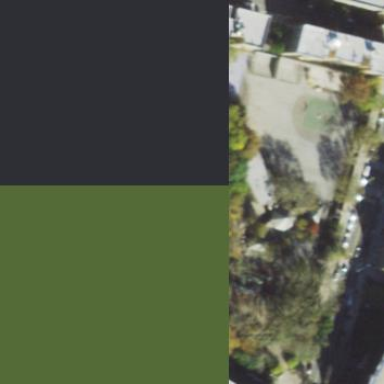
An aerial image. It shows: Park.